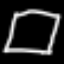
Label: square